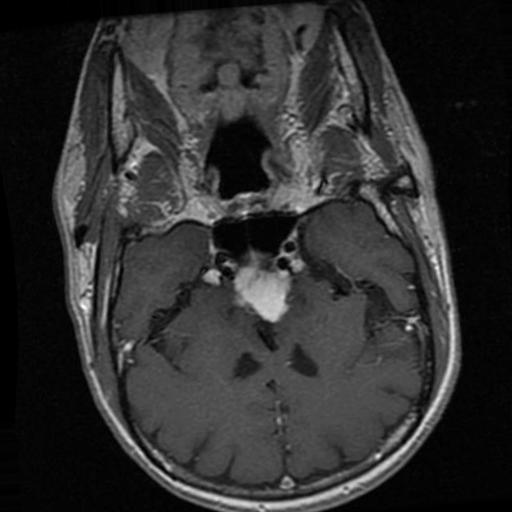
Label: meningioma